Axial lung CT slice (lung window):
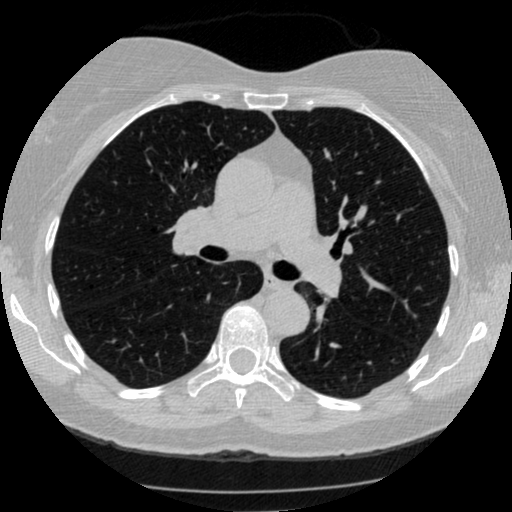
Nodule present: no